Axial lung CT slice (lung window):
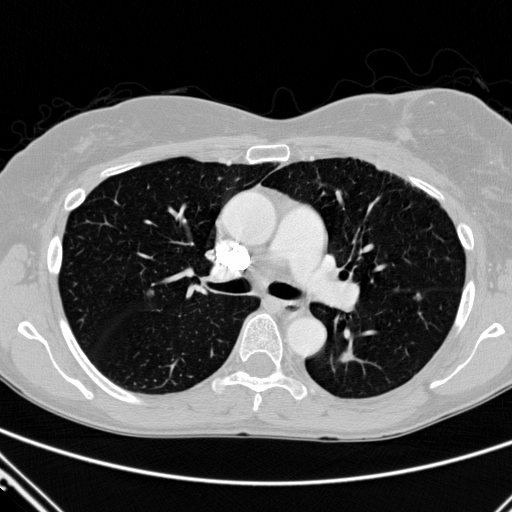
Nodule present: yes
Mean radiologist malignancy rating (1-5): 2